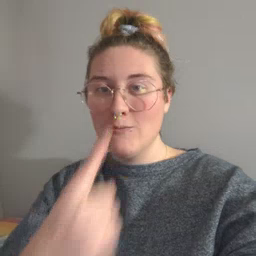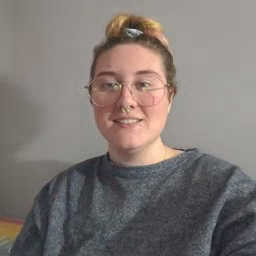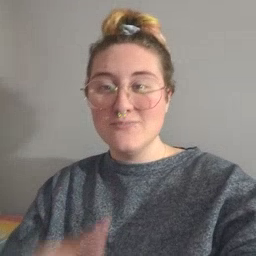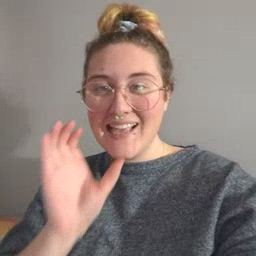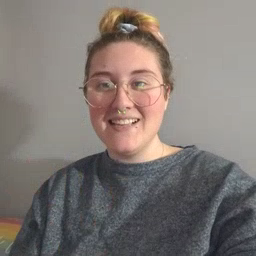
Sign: drink